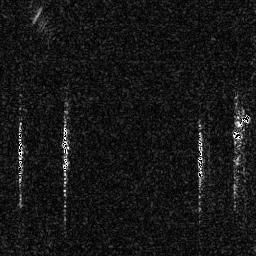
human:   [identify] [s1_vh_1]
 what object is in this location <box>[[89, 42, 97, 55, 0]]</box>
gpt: <ref>1 medium ship at the right</ref>